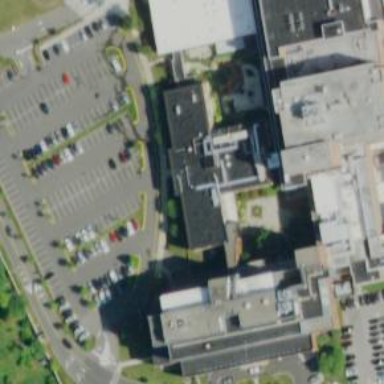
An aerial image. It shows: Clinic providing healthcare services.